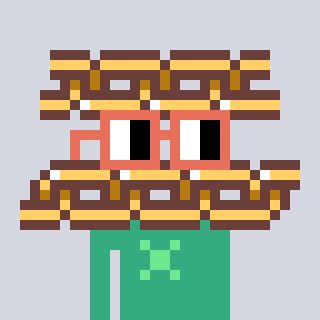
a pixel art character with square orange glasses, a chain-shaped head and a teal-colored body on a cool background